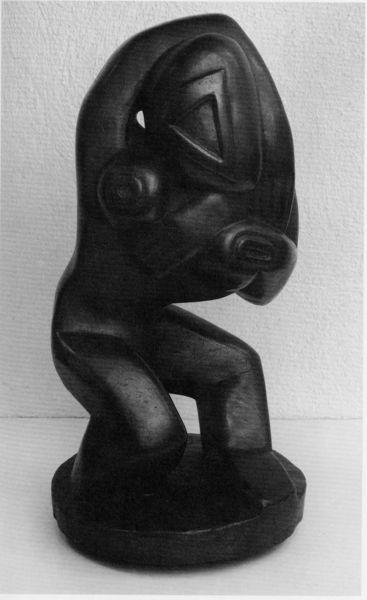
Titel: Red Stone Dancer, Tänzer aus rotem Stein
Künstler: Henri Gaudier-Brzeska
Standort: Cambridge (England)
Institution: University, Kettle's Yard
Schlagwörter: akt, dunkel, hand, kopf, körper, mann, nackt, weiß, badende, dreieck, bewegung, brust, busen, frau, grau, hell, holz, hut, marmor, schwarz, muster, tanz, arm, arme, augen, gesicht, mensch, sockel, stein, tragen, hände, feld, felder, auge, figur, kind, dekollete, gebeugt, rund, skulptur, statue, beine, taille, bein, brüste, ecke, haltung, last, abstrakt, afrika, fläche, flächen, modern, formen, beladen, hands, white, black, dark, face, figurative, grey, noir, old, sit, sitting, tapete, wall, woman, glanz, bauch, bronze, glatt, plastik, plinthe, brustwarze, knie, surreal, foto, fotografie, umarmen, südsee, oberfläche, form, knien, wood, african, eck, picasso, fighting, man, naked, nude, rock, stone, kniend, head, männchen, eyes, feet, helmet, metal, stand, basis, black and white, ornament, cubist, expressionist, objekt, träger, verrenkung, leaning, lift, monument, photo, sculpture, twisted, breast, abstract, small, marble, person, human, ancient, arms, shoulder, antique, art, bend, bent, hunched, geometric, irreal, ekce, circle, eye, futurism, legs, fingers, breasts, atlas, figure, contemporary, cubism, primitive, expressionistic, speckstein, afrikanisch, archaisch, africa, artifact, carry, carrying, basalt, carving, kneeling, pedestal, round, standing, crouching, body, modern art, wrestle, astrakt, photograph, world, modernism, monster, heavy, ebony, base, shape, knee, leg, position, tete, image, raumplastik, cube, triangle, triangles, material, sculture, plinth, relic, kneel, massive, knees, asi, beigen, glanzbrust, kubist, wesenbrust, blanc, kubismus, holding, blind, abstraktion, wrestling, weight, emotion, lochplastik, helm, mund, vereinfacht, augendreieck, echse, grob, umfassen, umschlungen, curve, mayan, torso, belly, primitivismus, clay, carved, support, frog, boobs, balck, 20th century, cover, nipple, elbow, gabo, dimensional, tribal, sculpted, vague, stylised, smooth, figurine, guman, savage, artistic, trangle, no face, onyx, gbückt, roound, cicrle, arns, humanoid, covering, indio, dafuq, cuism, burden, geduckt, stehen, arm upraised, bildhauerei, schoues, zulu, figurew, dummeeeee, f;sdlgm'sd, weigth, tangled, gens, personnes, petit, petite, pteries, poteries